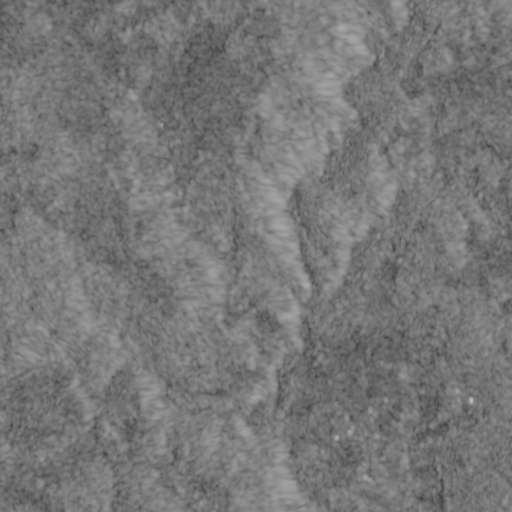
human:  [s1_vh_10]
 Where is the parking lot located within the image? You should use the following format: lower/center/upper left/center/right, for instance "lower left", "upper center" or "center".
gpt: The parking lot is located in the center left of the image.
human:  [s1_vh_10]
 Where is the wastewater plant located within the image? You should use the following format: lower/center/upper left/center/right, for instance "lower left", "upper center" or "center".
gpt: The wastewater plant is located in the lower right of the image.
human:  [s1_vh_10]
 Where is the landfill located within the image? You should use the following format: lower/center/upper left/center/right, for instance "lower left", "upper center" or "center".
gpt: There is no landfill in the image.

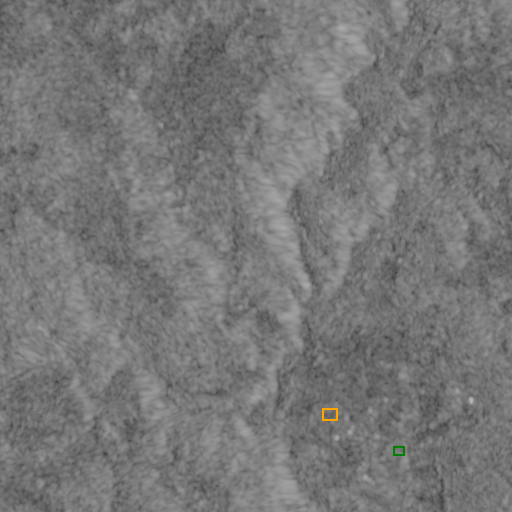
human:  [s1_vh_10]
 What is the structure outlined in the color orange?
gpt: The structure outlined in orange is a park.
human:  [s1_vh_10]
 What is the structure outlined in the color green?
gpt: The structure outlined in green is a wastewater plant.
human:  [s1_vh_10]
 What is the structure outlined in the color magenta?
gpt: There is no magenta outline.